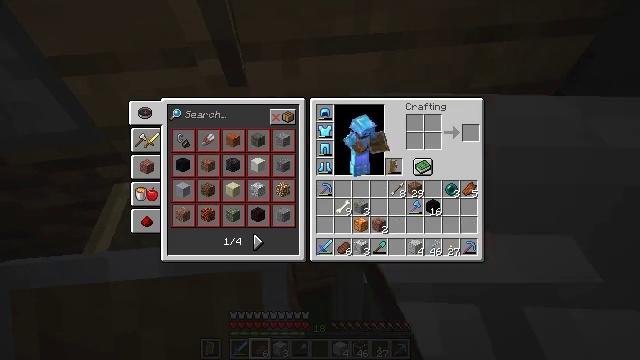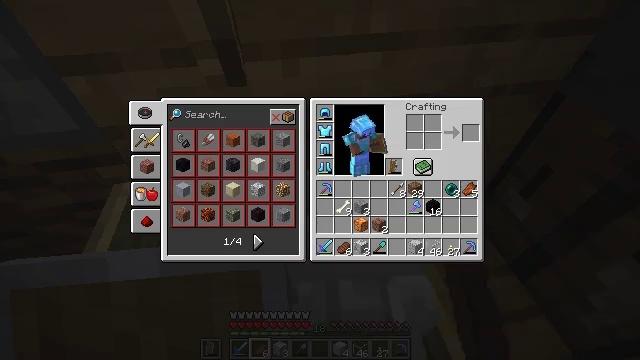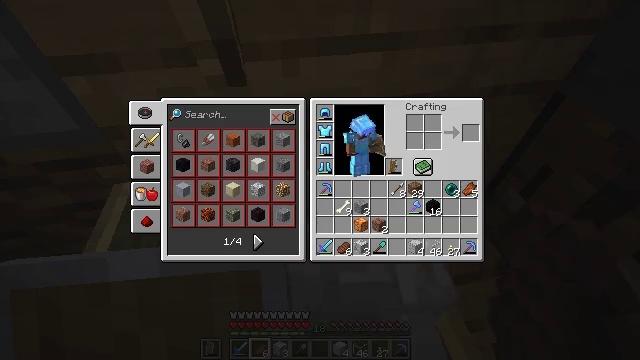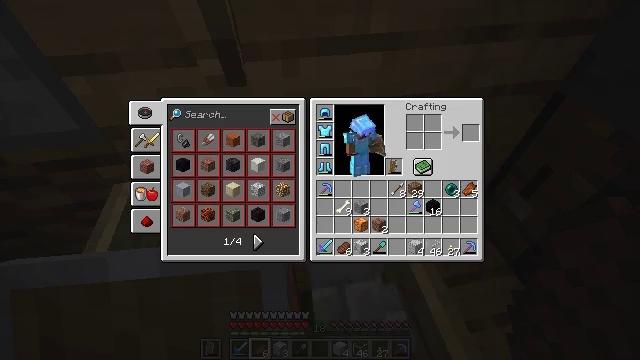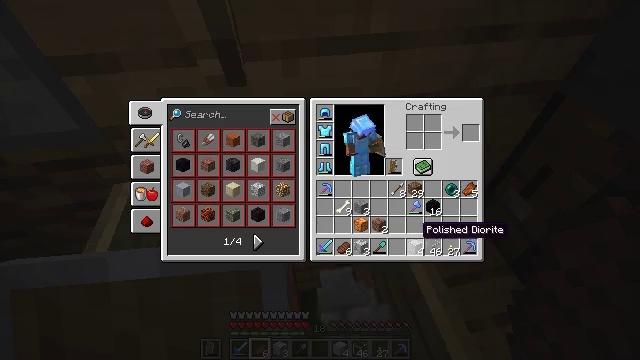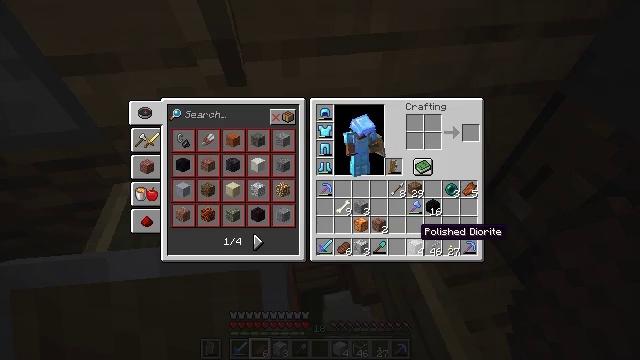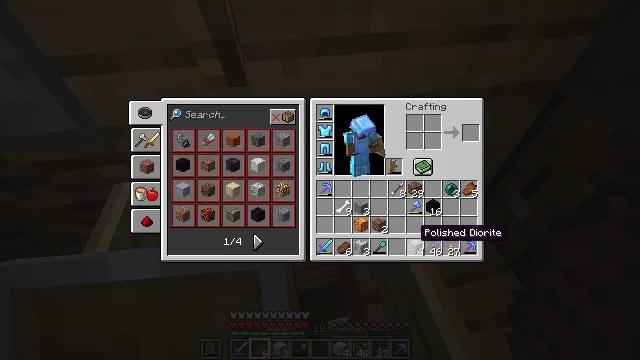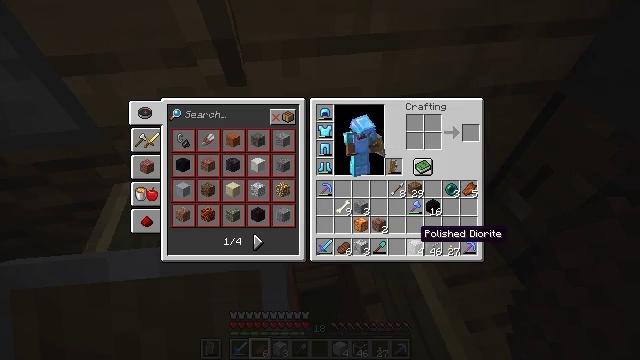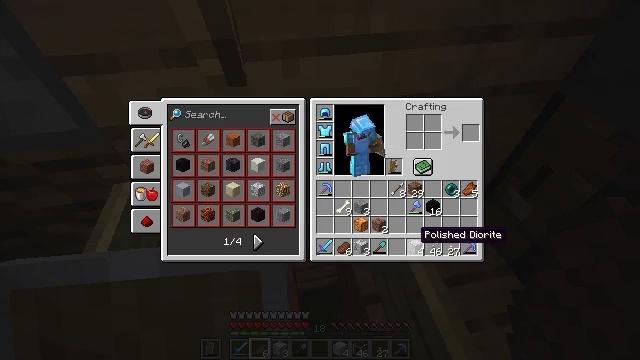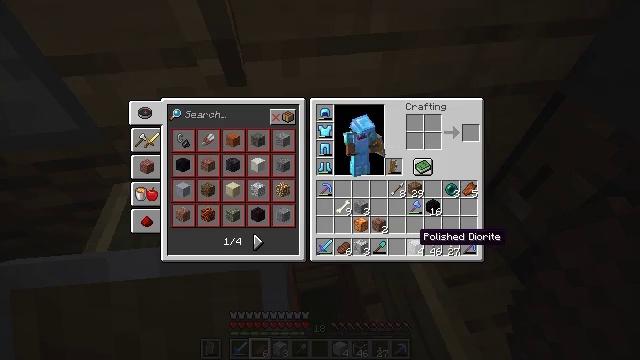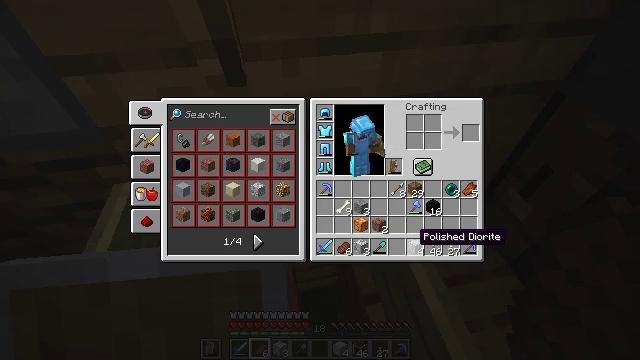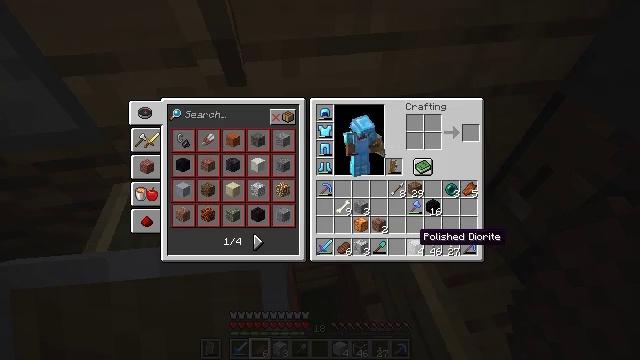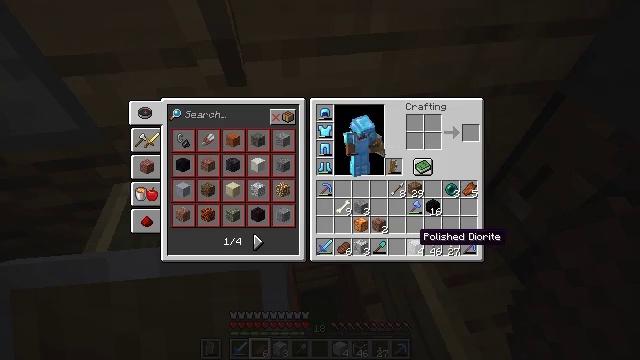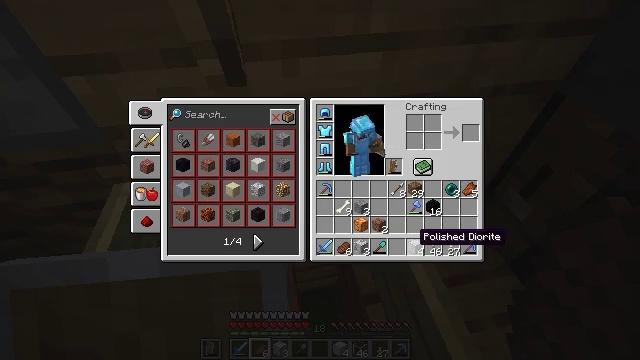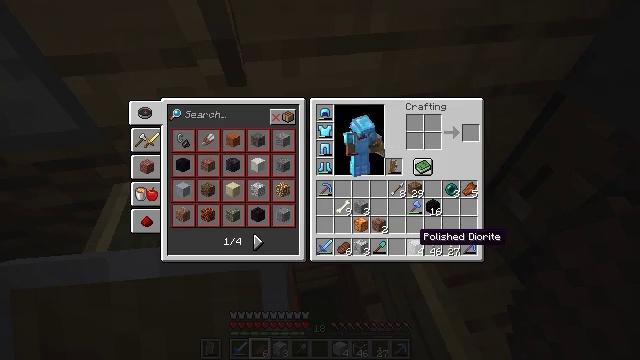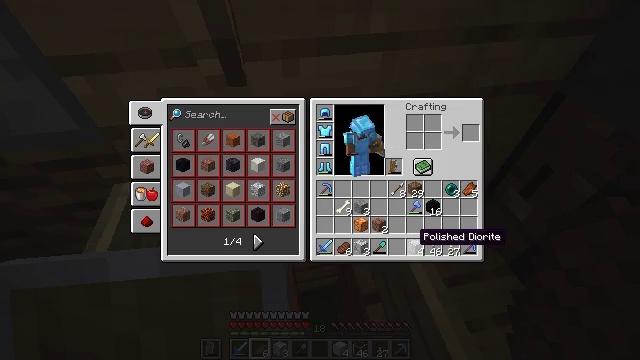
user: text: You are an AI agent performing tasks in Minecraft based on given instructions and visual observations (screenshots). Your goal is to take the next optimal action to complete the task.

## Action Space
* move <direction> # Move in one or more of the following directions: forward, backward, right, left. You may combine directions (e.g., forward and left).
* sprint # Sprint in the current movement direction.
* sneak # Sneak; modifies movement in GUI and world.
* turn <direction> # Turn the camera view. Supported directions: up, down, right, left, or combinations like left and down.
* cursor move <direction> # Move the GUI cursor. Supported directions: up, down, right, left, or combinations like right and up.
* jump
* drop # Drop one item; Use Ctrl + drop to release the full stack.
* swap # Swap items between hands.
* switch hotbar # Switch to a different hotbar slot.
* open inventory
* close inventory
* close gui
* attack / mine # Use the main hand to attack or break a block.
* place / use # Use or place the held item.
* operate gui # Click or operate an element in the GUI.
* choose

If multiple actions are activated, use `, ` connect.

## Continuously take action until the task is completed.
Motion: motion action
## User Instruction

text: Remove a polished diorite from the inventory.
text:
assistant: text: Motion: sprint, open gui
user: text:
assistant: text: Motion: sprint
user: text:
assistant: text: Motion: sprint, cursor move left
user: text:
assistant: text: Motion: sprint
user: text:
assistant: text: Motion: sprint
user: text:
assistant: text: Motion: sprint
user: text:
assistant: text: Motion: sprint
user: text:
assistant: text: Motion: sprint
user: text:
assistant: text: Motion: sprint
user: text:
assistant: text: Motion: sprint
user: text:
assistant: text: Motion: sprint
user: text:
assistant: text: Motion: sprint
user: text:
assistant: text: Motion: sprint
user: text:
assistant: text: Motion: sprint
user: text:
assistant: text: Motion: sprint
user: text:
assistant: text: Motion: sprint
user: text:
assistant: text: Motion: sprint
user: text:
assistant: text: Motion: sprint, drop
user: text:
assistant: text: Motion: sprint, drop
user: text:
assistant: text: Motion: sprint, cursor move left, drop
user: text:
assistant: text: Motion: sprint, cursor move left
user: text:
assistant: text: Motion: sprint, cursor move left
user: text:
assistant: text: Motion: sprint